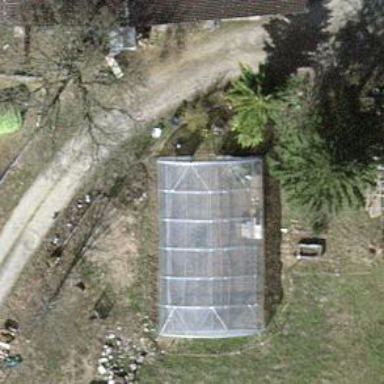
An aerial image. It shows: Greenhouse.